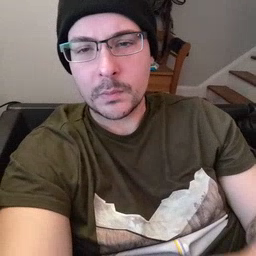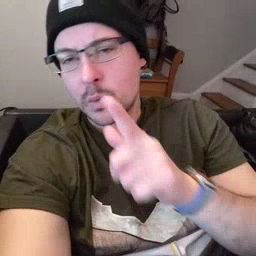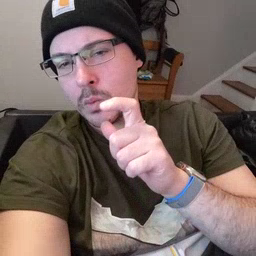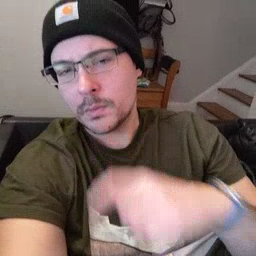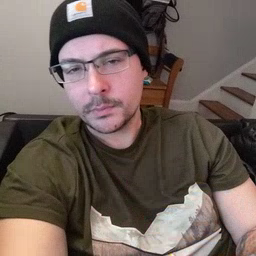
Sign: who